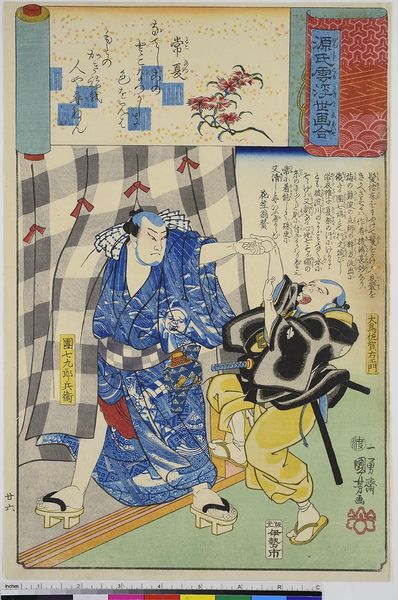
Titel: Tokonatsu, Blatt 26 aus der Serie: Genji Wolken zusammen mit Ukiyo-e
Künstler: Utagawa Kuniyoshi
Standort: Hamburg
Institution: Museum für Kunst und Gewerbe Hamburg
Schlagwörter: blau, mann, blume, blumen, kariert, männer, zeichnung, malerei, figur, person, pflanze, holzschnitt, papier, schuhe, graphik, schlitzaugen, schriftzeichen, gestalt, buch, asien, druckgraphik, druckgrafik, schwert, literatur, rolle, china, schriftrolle, nelken, zeit, farbholzschnitt, buchmalerei, chinesen, edo, charaktere, reproduktionen, druckerzeugnisse, blüte, lit, literarische, genji